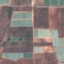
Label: PermanentCrop